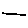
Label: line